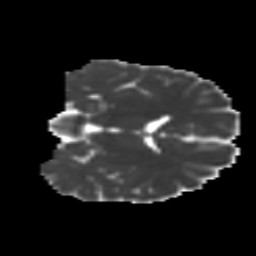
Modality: MD
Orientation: coronal
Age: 14
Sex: male
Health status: ill
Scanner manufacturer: ge
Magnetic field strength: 3 T
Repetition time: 6.752 s
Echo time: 0.079 s